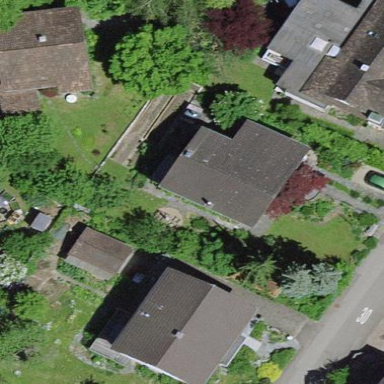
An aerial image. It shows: Gabled roof house.